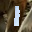
Label: 1